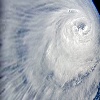
Label: cloud